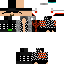
A male skeleton skin with dark skin, wearing brown helmet dressed in a black armor chest and black pants, featuring a closed mouth.